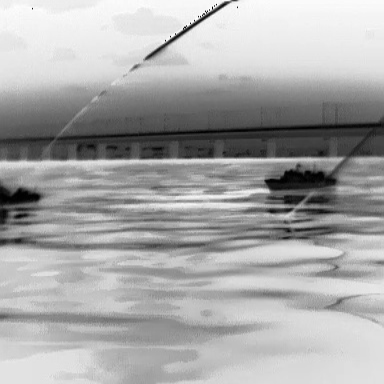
There are two warships in the infrared image.